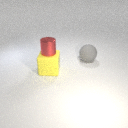
small red metal cylinder above large yellow rubber cube